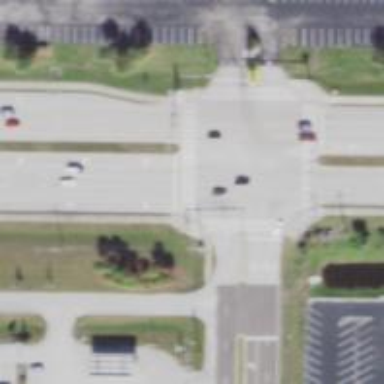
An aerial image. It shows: Crossing road.